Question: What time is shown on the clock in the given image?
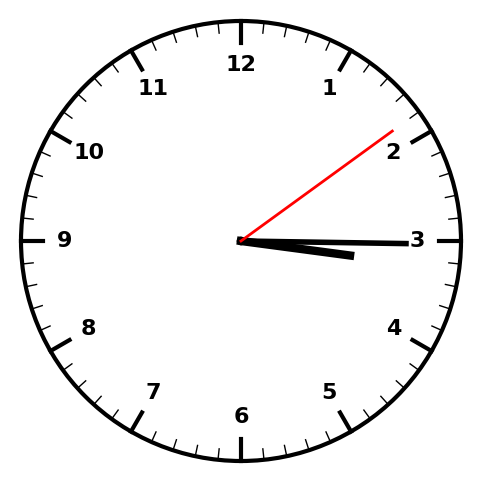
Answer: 03:15:09